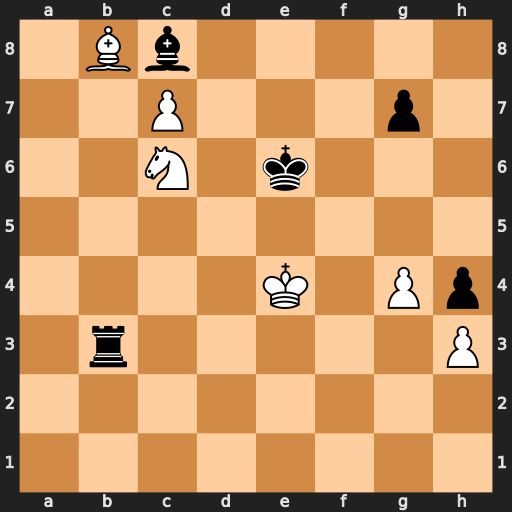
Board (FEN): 1Bb5/2P3p1/2N1k3/8/4K1Pp/1r5P/8/8
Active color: w
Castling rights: -
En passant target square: -
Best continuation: Nd4+ Ke7 Nxb3